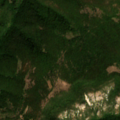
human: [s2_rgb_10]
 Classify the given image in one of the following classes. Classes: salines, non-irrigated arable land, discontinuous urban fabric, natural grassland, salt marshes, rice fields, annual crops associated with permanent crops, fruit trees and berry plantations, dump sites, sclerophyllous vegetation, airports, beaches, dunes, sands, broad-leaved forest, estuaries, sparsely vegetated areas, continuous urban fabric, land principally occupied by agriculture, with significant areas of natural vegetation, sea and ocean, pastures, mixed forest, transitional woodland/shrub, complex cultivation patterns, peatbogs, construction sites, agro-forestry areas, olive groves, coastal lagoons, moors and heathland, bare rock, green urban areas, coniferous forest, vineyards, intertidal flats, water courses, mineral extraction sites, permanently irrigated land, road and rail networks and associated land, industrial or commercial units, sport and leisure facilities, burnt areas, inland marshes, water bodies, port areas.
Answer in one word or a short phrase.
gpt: complex cultivation patterns, broad-leaved forest, transitional woodland/shrub